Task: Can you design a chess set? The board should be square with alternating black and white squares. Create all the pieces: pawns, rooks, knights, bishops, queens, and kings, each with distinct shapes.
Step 4581:
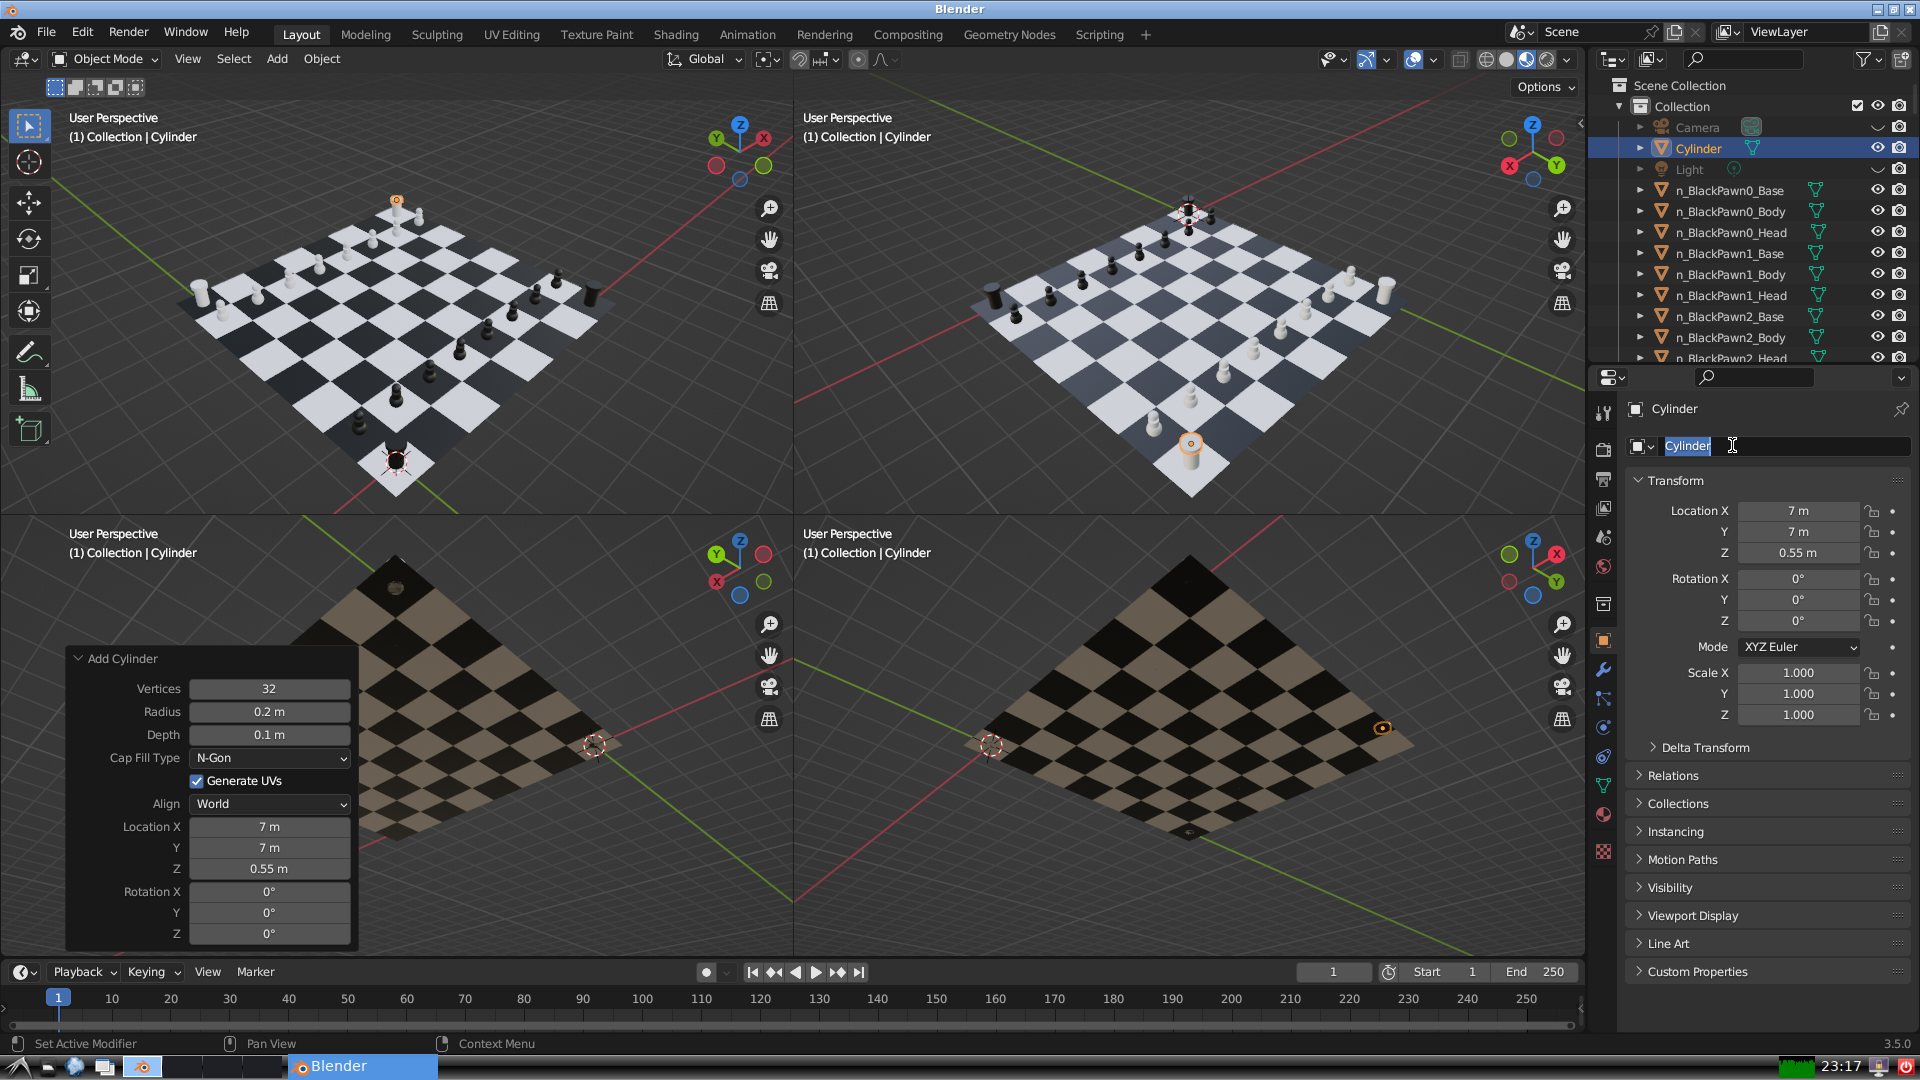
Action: input_text: n_WhiteRook7.0_Top